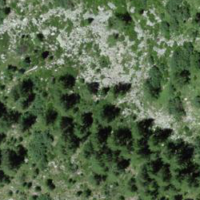
EUNIS habitat code: 31
Species observed at this site:
Rhododendron ferrugineum